Interaction volume radius: 10 \u00c5
Interaction volume height: 20 \u00c5
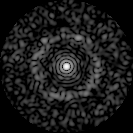
Disorder parameter: 0.8538